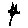
Label: flower